Interaction volume radius: 10 \u00c5
Interaction volume height: 20 \u00c5
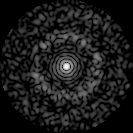
Disorder parameter: 0.8415